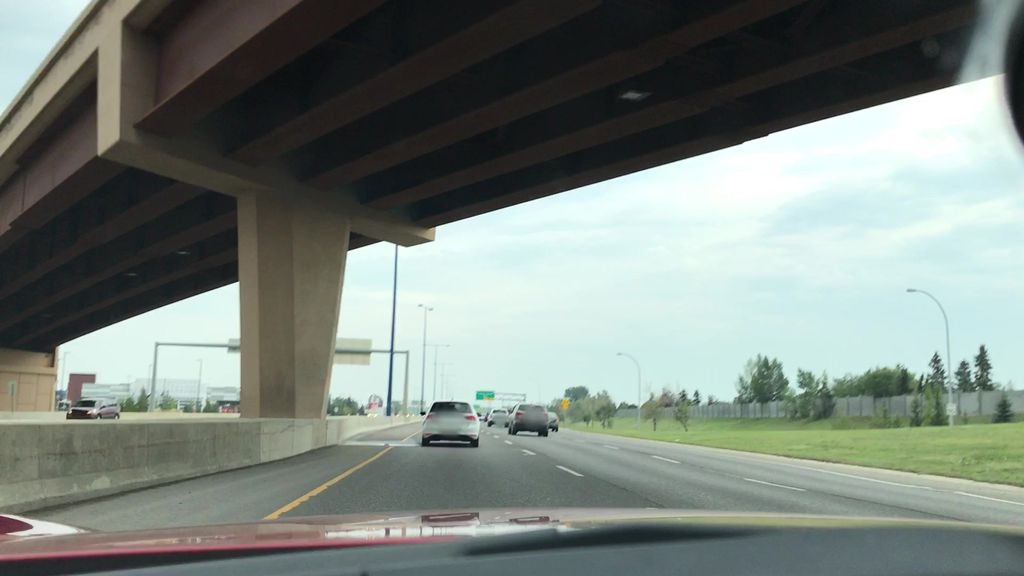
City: edmonton